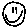
Label: smiley face